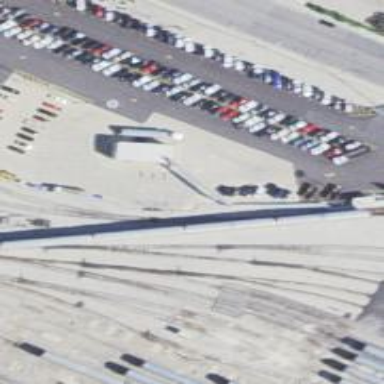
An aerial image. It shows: Railway yard in service.